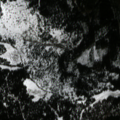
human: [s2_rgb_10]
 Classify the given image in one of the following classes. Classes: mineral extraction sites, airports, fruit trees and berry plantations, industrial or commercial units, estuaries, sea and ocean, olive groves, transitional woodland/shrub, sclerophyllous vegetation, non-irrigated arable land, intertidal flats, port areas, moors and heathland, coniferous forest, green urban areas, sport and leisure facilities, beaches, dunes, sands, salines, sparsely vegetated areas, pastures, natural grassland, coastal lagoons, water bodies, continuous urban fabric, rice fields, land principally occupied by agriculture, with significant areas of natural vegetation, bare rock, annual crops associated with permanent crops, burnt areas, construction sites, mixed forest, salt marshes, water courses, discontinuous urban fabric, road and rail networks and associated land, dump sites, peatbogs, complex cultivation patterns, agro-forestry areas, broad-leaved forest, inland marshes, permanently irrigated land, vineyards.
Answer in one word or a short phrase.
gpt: coniferous forest, natural grassland, transitional woodland/shrub